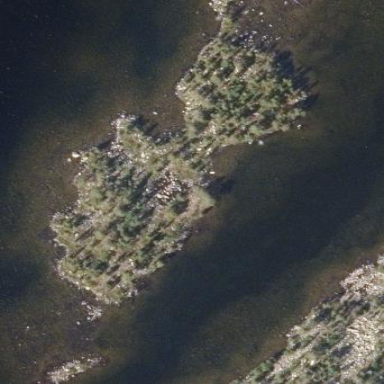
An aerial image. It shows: Islet.